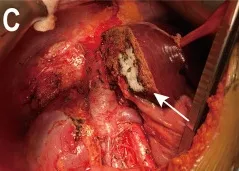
Images of the operation and the MRI reexamination after surgery. Shows the liver incisal margin.
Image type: medical_photograph (other_medical_photograph)